Field crop: maize
Growth stage: 2
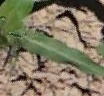
Species: maize